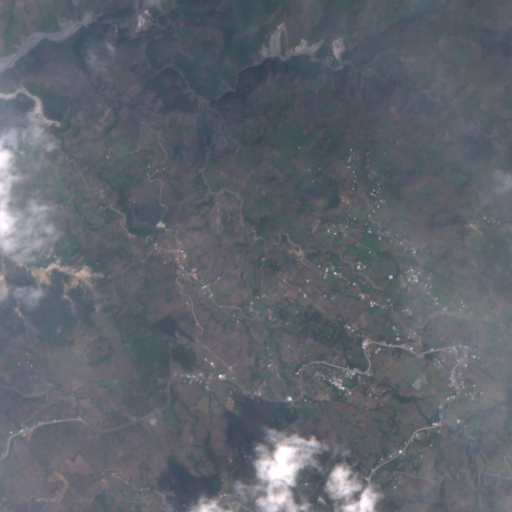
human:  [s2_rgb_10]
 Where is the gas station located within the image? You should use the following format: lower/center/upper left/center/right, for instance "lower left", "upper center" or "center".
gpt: The gas station is located in the lower center of the image.
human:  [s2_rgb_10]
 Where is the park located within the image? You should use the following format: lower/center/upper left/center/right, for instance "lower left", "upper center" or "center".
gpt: The park is located in the lower center of the image.
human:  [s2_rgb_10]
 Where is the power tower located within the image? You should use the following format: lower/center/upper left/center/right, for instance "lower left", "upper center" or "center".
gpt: The power tower is located in the lower of the image.
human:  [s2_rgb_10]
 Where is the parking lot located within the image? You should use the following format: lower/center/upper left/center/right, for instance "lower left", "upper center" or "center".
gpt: There is no parking lot in the image.